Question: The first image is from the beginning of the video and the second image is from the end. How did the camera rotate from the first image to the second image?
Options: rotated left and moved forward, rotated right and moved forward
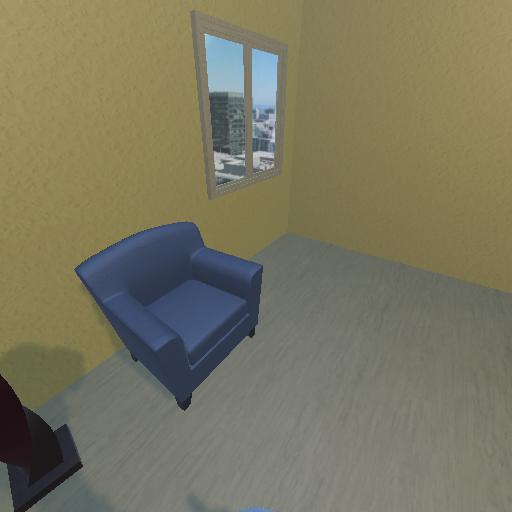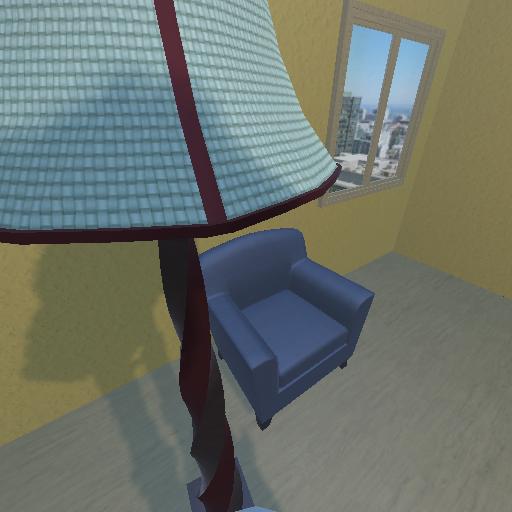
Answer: rotated left and moved forward